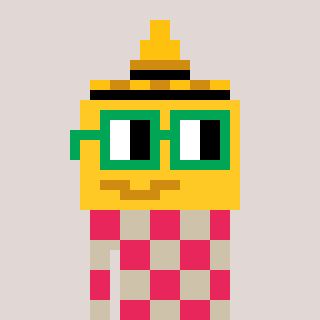
a pixel art character with square green glasses, a mustard-shaped head and a bege-colored body on a warm background